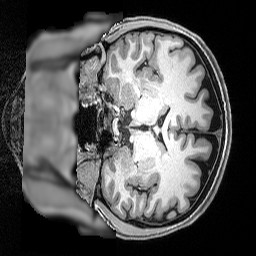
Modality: T1w
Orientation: coronal
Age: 29
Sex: female
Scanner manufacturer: siemens
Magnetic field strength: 3 T
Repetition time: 2.5 s
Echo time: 0.0029 s